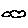
Label: cloud